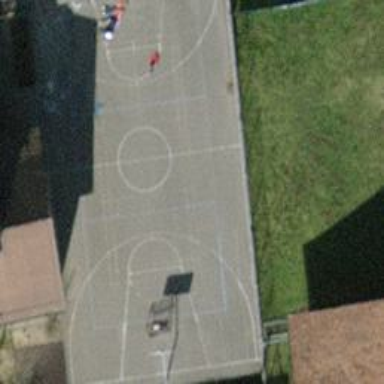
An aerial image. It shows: Pitch with asphalt surface designed for basketball and badminton.